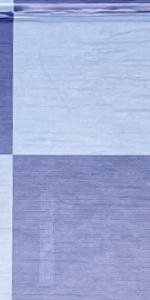
Label: Empty